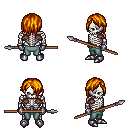
a pixel art fantasy rpg character, male body template, skeleton, leather shoulder armor, teal pants, dark blonde bangs hairstyle, metal gloves, metal boots, spear, four views (front, back, left, right), 2x2 character sprite sheet, small pixel art, hard edges, no anti-aliasing